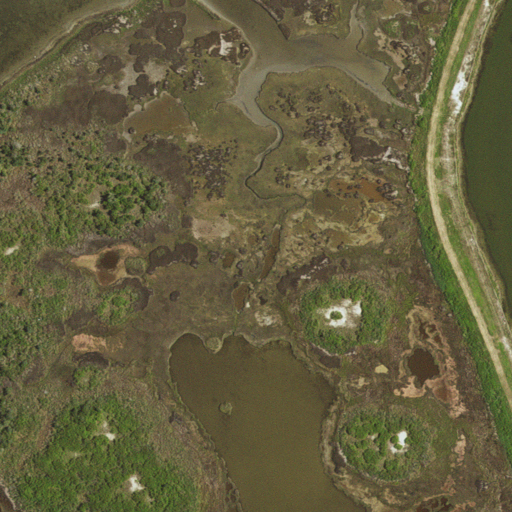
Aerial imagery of island in North Carolina named Goat Island containing herbaceous wetlands, woody wetlands, and open water